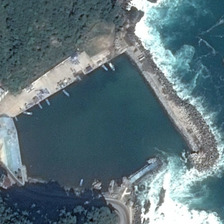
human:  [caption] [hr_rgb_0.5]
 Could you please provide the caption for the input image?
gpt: many green trees are near a port with several boats .

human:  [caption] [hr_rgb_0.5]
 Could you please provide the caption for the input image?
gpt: many green trees are near a port with several boats .

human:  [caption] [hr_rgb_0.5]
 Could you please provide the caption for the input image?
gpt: many green trees are near a port with several boats .

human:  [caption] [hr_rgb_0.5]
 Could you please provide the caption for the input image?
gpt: many green trees are near a port with several boats .

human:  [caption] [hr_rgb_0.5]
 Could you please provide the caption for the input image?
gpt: many green trees are near a port with several boats .